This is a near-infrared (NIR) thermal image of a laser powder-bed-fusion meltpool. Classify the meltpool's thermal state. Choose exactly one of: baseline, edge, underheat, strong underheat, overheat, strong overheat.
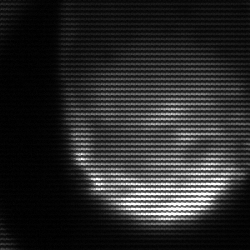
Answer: edge